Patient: sex F, age 62
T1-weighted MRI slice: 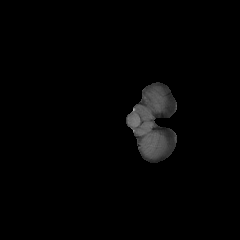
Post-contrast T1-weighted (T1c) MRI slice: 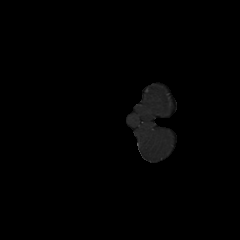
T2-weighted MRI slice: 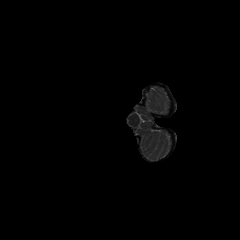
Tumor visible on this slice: no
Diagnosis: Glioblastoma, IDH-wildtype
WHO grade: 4